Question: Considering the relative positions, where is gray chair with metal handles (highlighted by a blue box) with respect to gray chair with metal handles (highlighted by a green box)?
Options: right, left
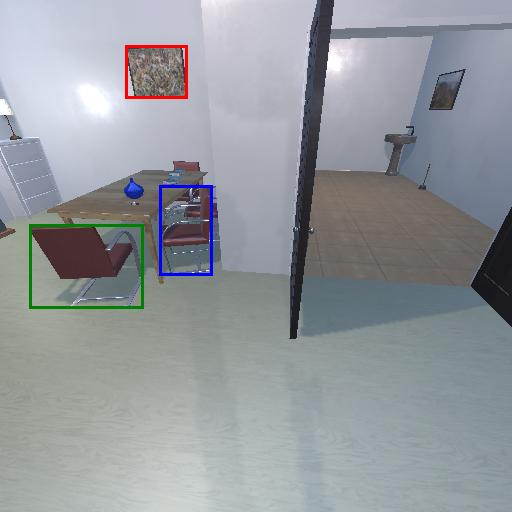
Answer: right